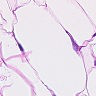
Metastatic tissue present: no